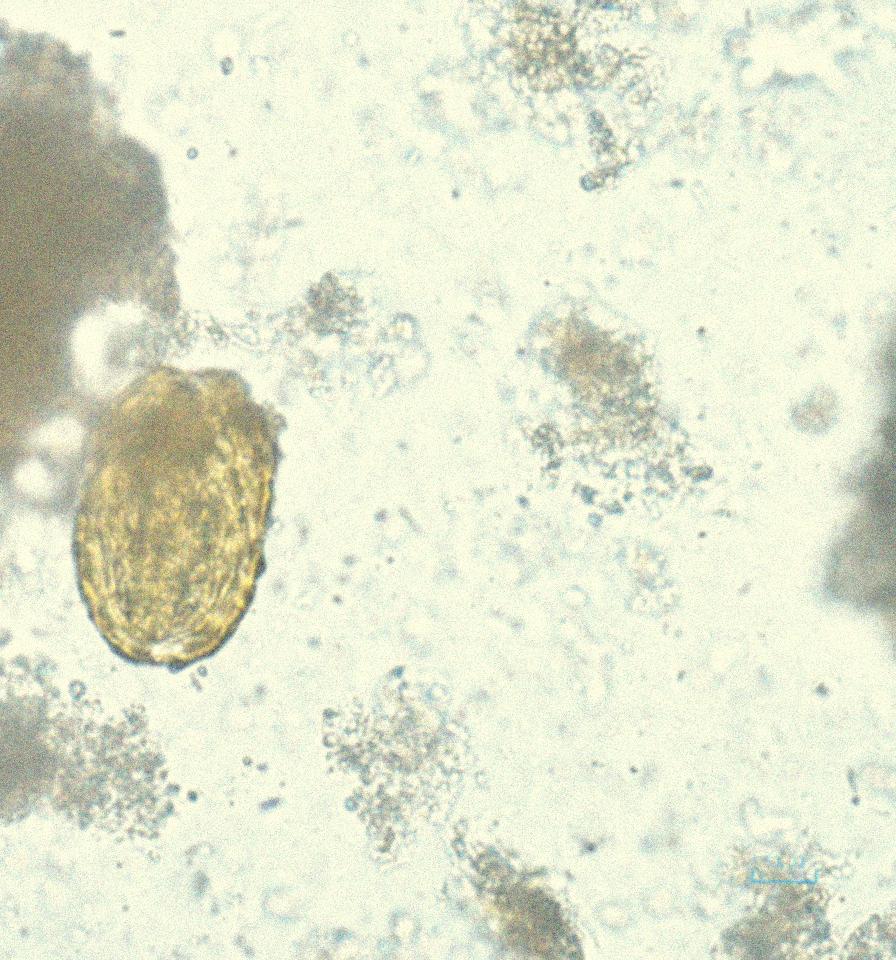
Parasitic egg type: Ascaris lumbricoides